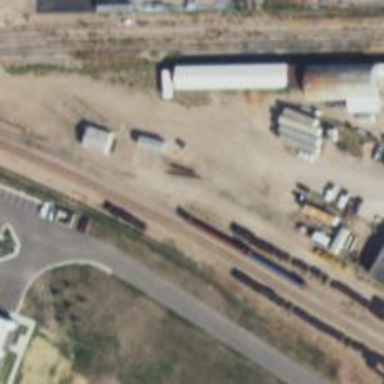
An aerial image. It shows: Railway siding for service.